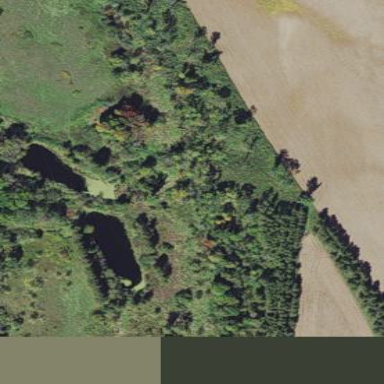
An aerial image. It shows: Marshy wetland area.